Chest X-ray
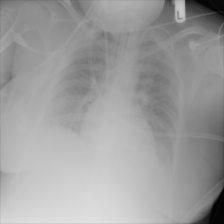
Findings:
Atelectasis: negative
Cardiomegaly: negative
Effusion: positive
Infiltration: negative
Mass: negative
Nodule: negative
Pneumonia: negative
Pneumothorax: negative
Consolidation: negative
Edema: negative
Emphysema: negative
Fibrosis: negative
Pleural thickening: negative
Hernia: negative